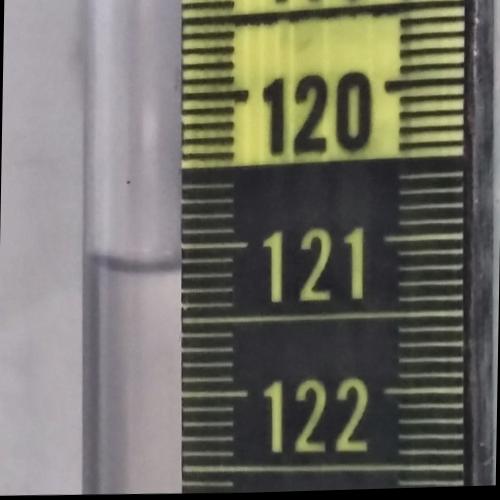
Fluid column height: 121.1 cm